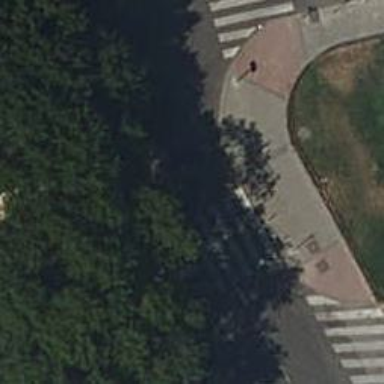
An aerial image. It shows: Zebra crossing on the road.